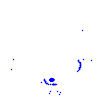
Particle: electron